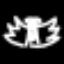
Label: angel